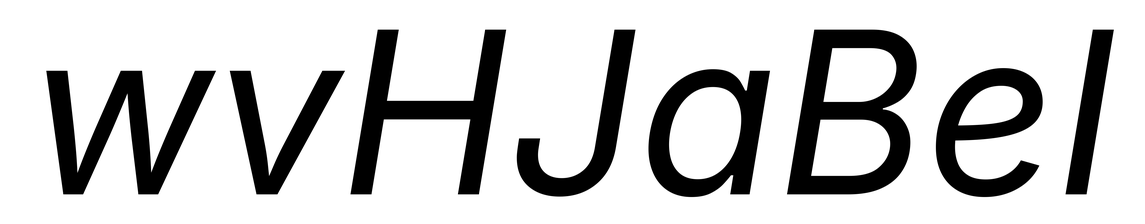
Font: Inter-Italic_Italic